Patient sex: F
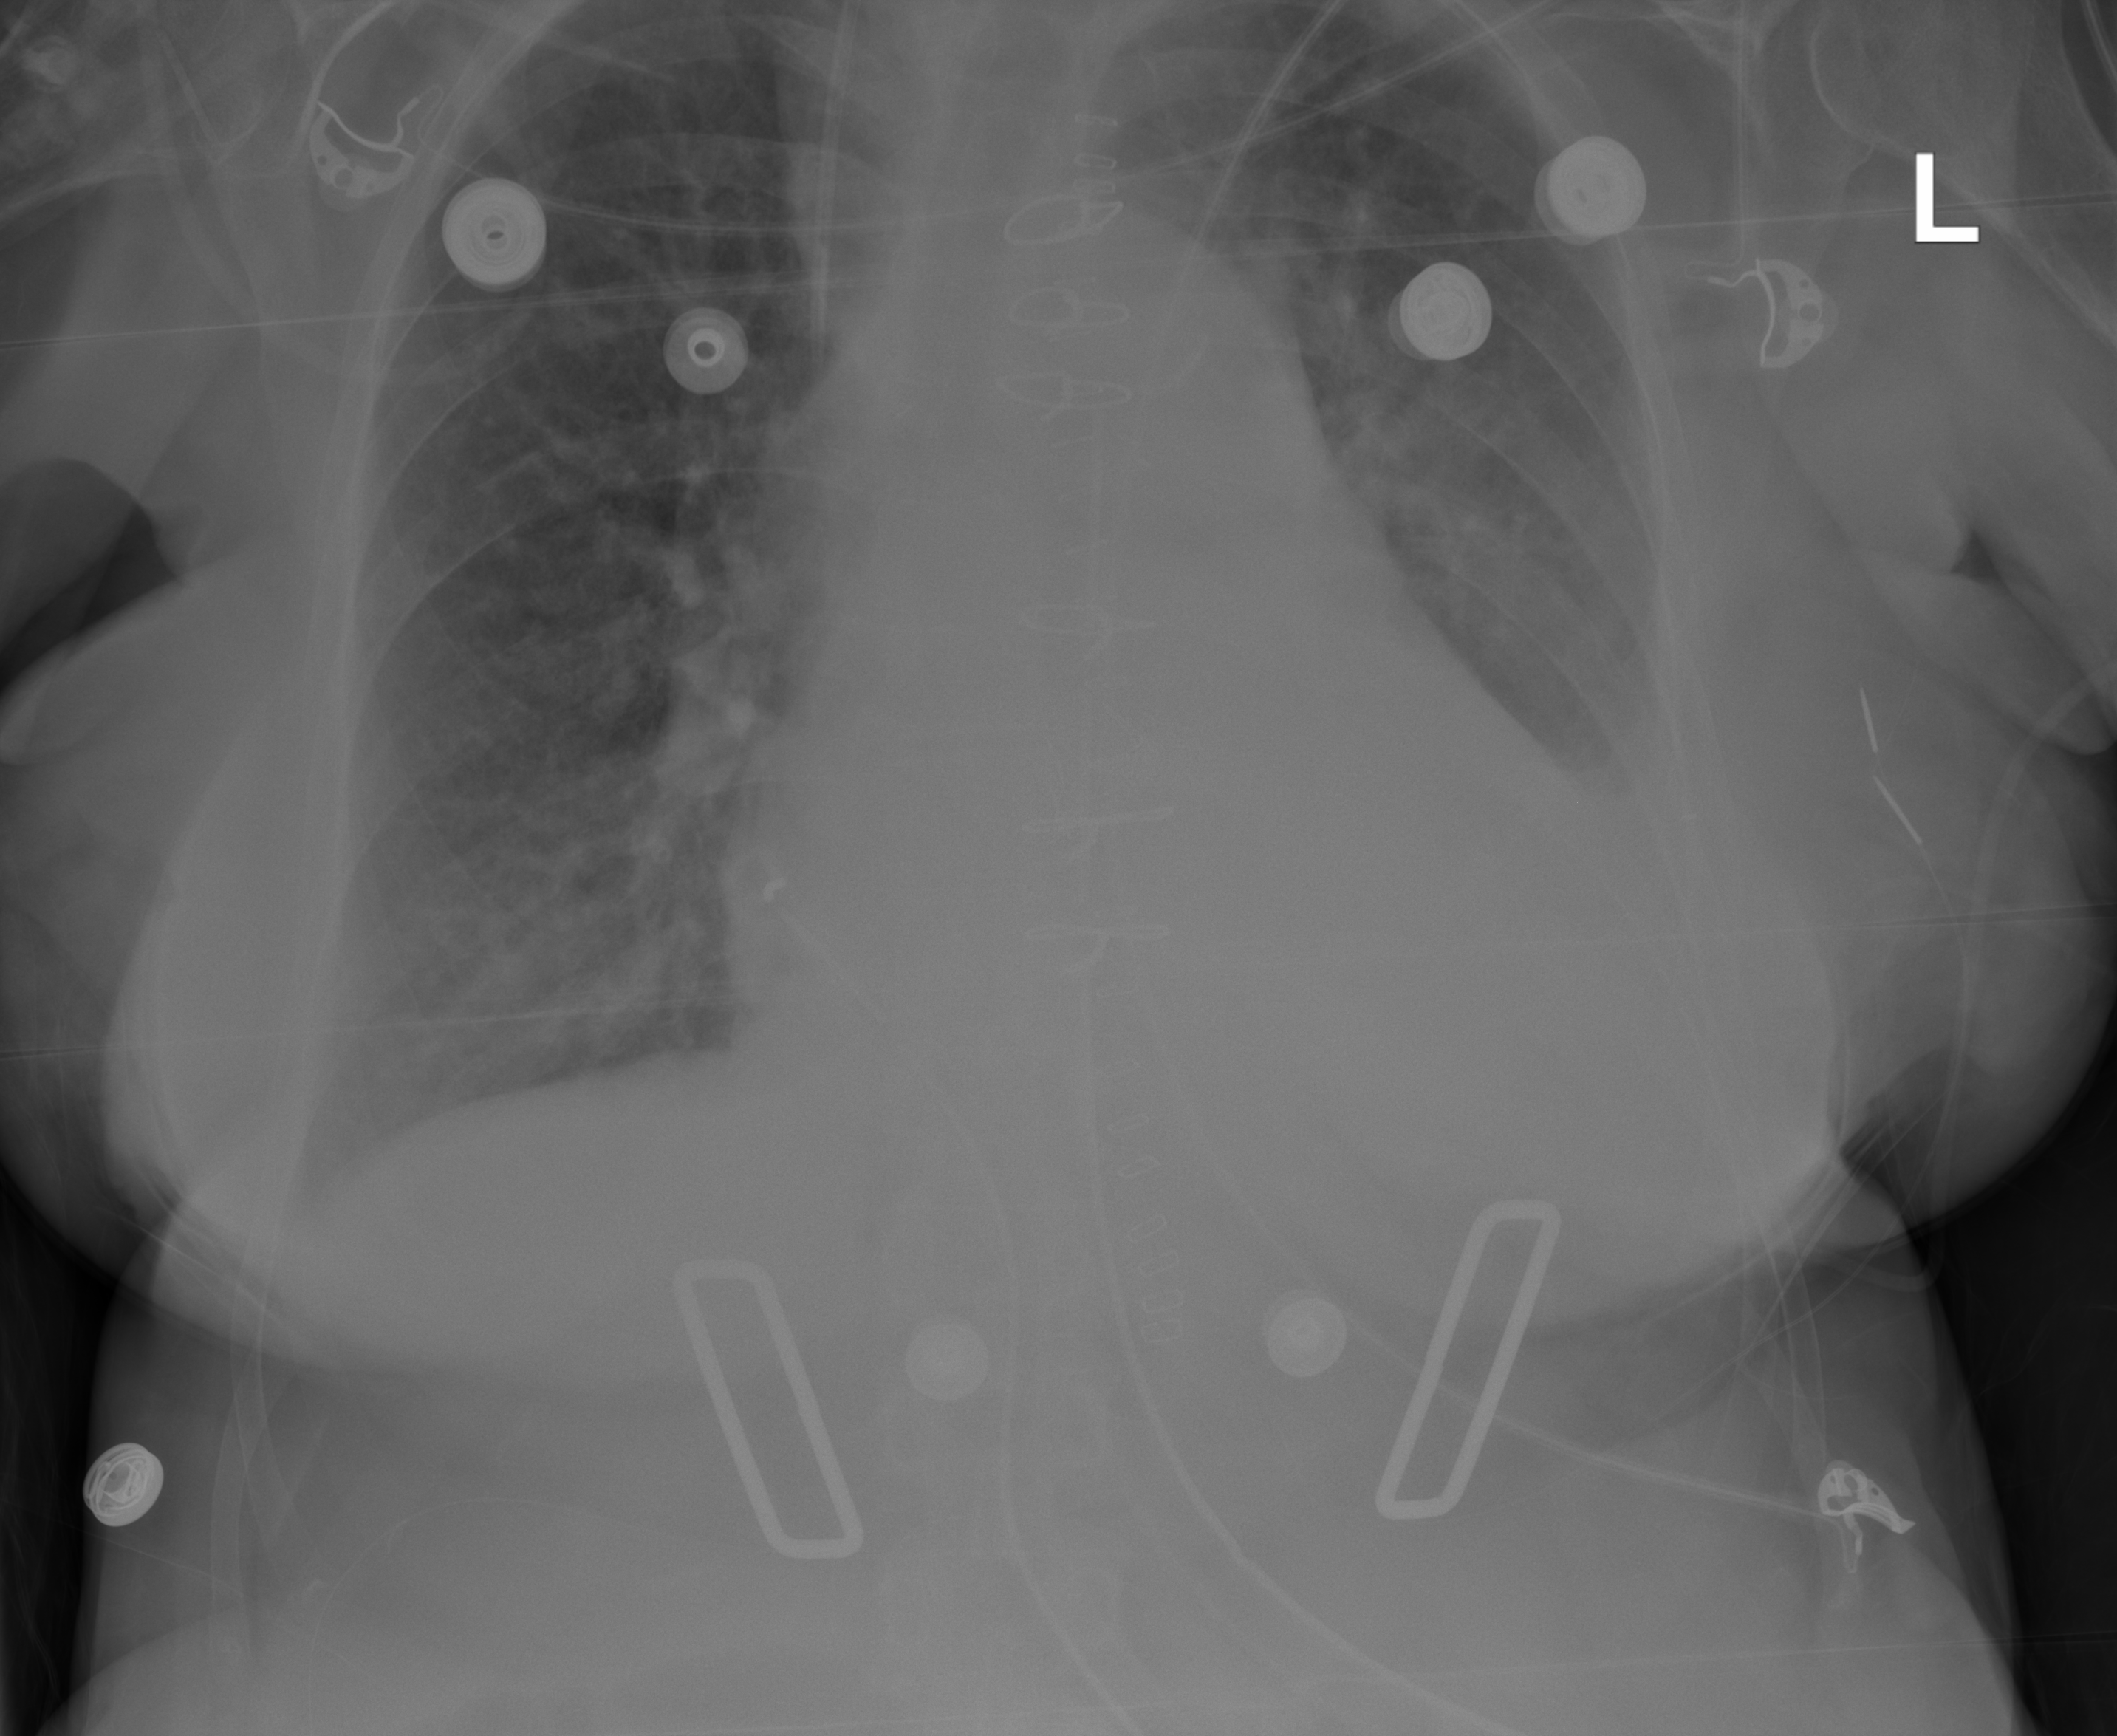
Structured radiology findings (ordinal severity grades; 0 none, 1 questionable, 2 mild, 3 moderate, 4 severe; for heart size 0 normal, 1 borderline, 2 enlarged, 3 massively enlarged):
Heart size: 2
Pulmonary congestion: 3
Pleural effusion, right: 1
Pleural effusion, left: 2
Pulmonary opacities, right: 2
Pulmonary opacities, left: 2
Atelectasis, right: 0
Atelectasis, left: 2